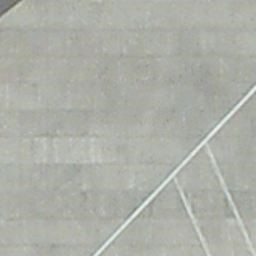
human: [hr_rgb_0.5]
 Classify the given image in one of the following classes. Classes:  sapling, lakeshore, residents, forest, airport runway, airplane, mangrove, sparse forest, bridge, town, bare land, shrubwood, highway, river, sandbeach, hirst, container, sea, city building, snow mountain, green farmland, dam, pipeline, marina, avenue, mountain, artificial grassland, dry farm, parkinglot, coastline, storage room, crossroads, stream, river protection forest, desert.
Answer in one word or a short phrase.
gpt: airport runway